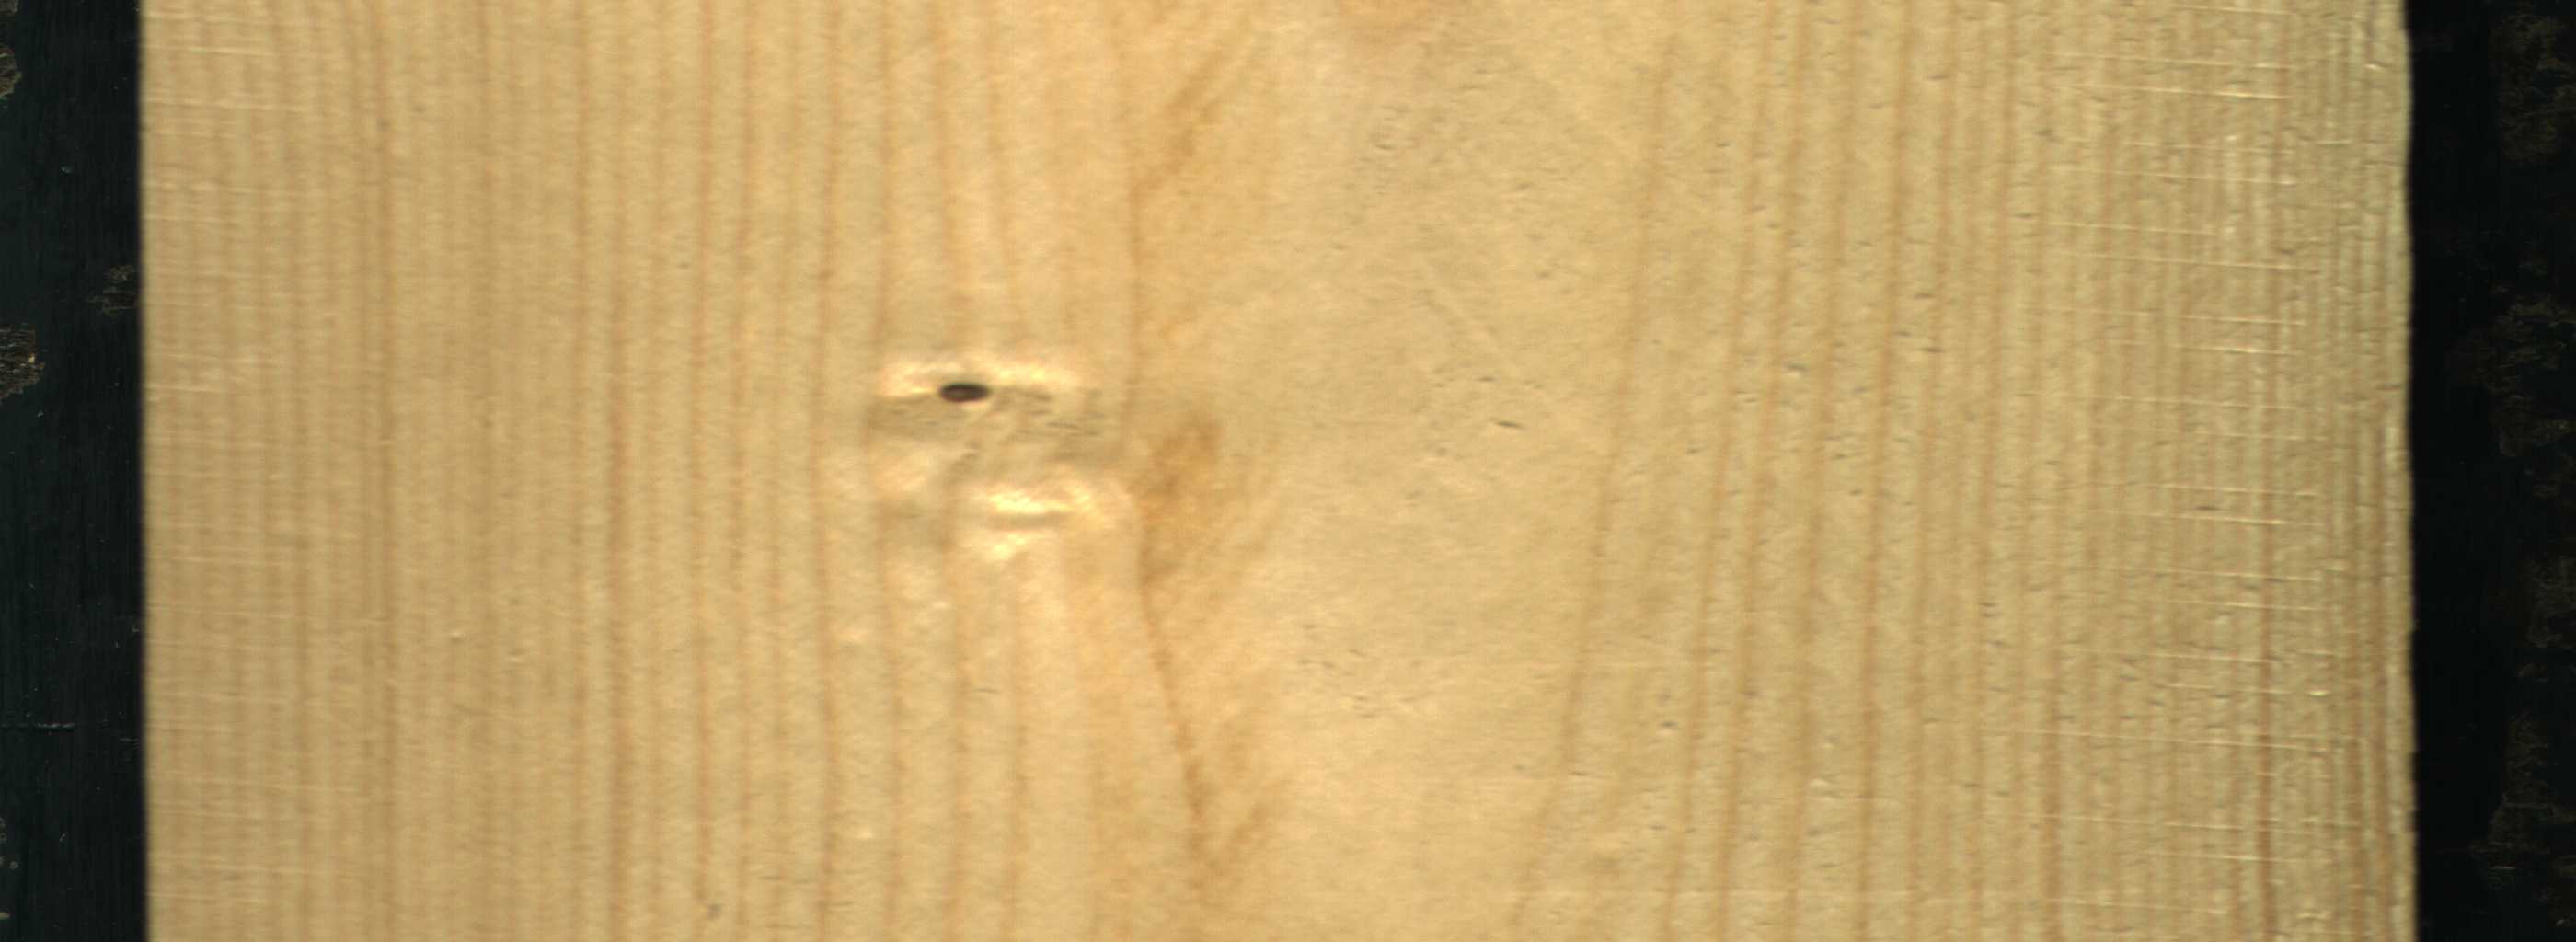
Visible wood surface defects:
Live_Knot